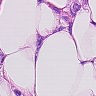
Metastatic tissue present: yes